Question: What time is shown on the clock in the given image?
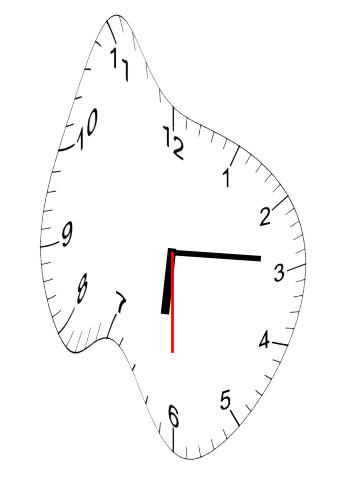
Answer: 06:14:30